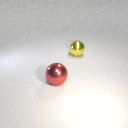
large yellow metal sphere to the right of large red metal sphere